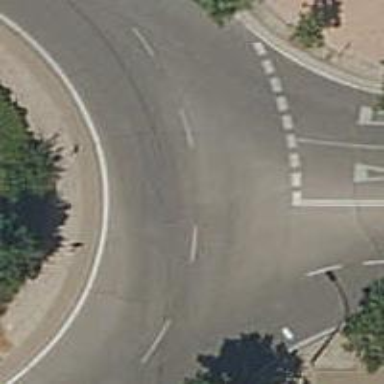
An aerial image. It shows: Roundabout on residential road.